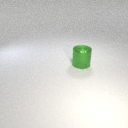
large green metal cylinder